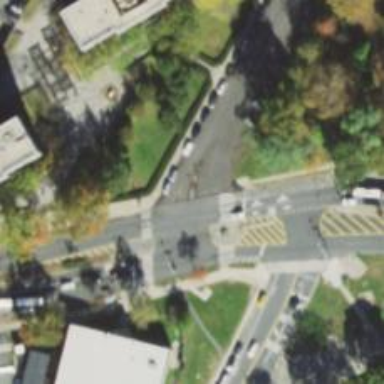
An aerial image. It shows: Marked crossing on footway.